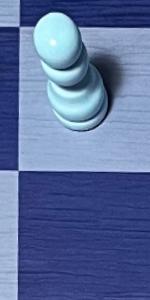
Label: Empty